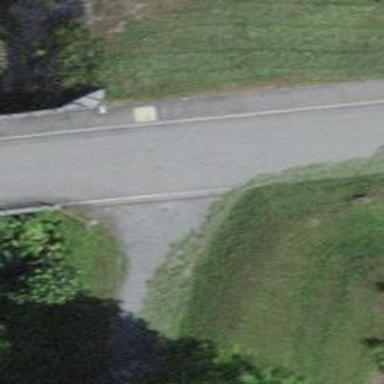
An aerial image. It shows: Residential road.